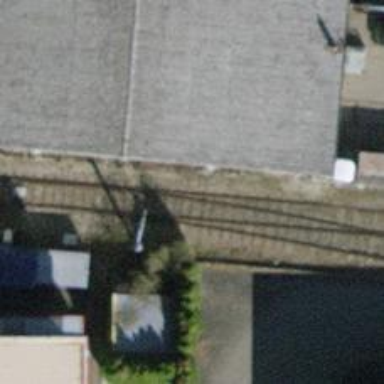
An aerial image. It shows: Railway switch.